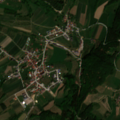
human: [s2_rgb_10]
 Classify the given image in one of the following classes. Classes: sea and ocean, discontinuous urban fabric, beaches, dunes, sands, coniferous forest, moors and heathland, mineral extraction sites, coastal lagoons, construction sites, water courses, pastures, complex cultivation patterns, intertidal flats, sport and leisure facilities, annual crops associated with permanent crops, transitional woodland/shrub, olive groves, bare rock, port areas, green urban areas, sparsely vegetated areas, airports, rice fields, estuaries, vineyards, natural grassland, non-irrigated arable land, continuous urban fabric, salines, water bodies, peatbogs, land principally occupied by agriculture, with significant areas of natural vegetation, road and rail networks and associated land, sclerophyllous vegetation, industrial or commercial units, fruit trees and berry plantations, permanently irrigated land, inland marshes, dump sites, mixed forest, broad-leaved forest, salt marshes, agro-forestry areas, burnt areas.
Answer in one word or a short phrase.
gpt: discontinuous urban fabric, complex cultivation patterns, coniferous forest, mixed forest